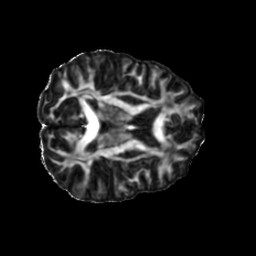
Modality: FA
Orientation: axial
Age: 33
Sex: female
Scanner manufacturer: ge
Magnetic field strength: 3 T
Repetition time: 7.8 s
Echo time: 0.0606 s